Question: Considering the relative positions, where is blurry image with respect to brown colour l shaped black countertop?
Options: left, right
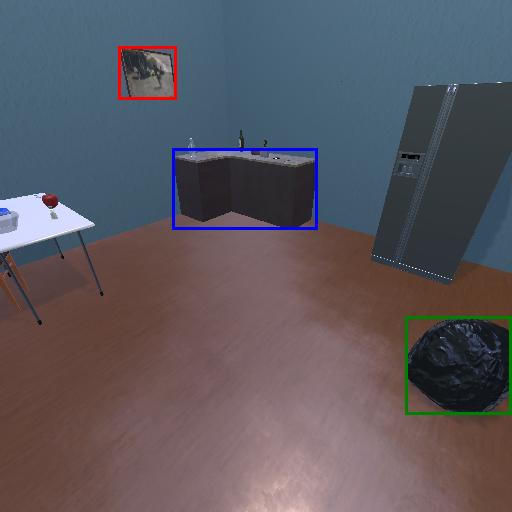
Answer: left